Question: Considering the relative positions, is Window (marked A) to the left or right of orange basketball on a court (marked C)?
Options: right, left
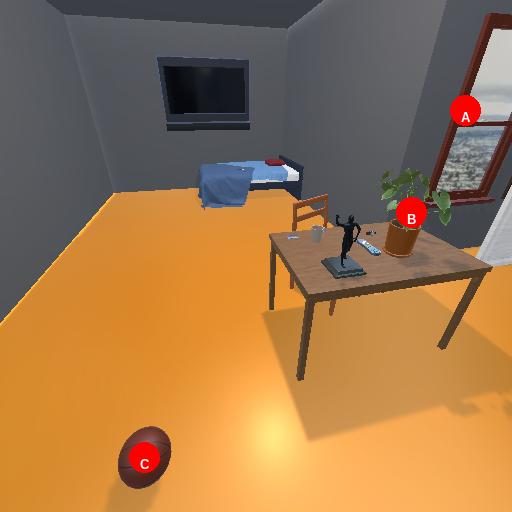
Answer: right